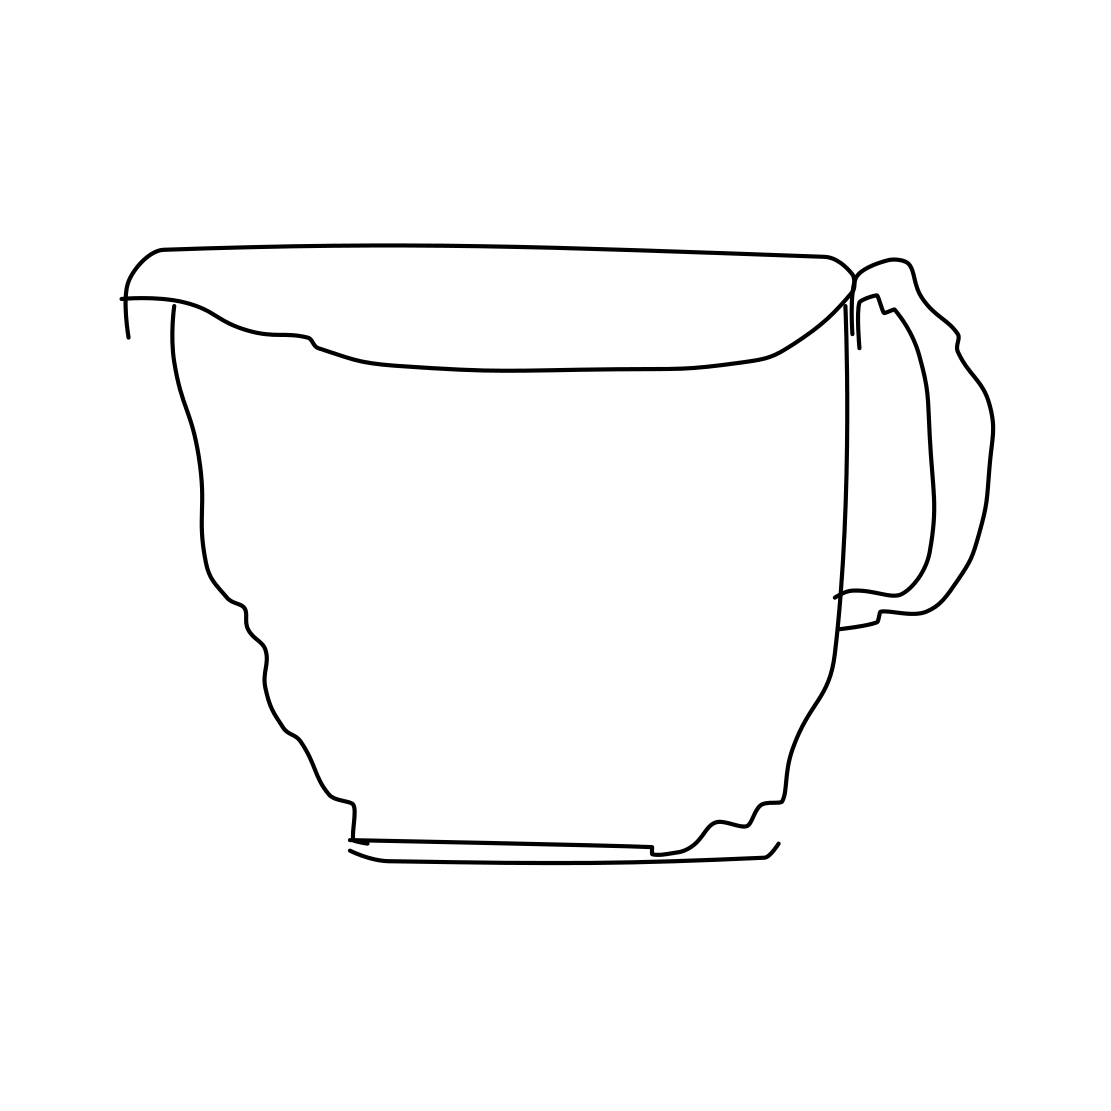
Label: mug